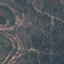
Land use / land cover: HerbaceousVegetation